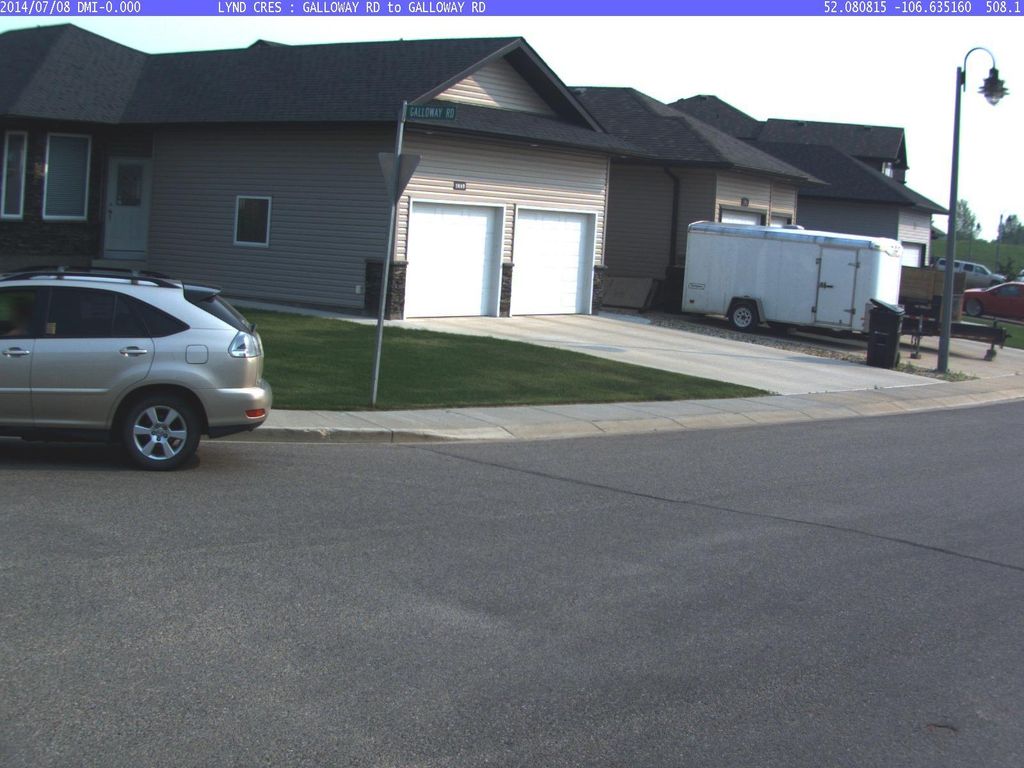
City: saskatoon